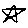
Label: star